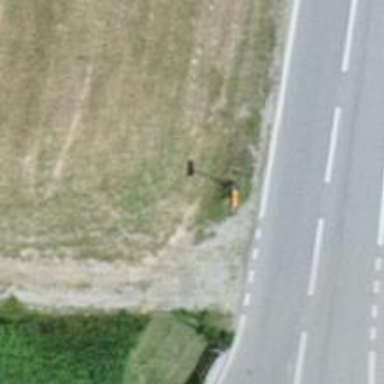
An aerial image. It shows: Pole supporting pipeline marker with roof cover.